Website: home-depot
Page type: delivery-shipping
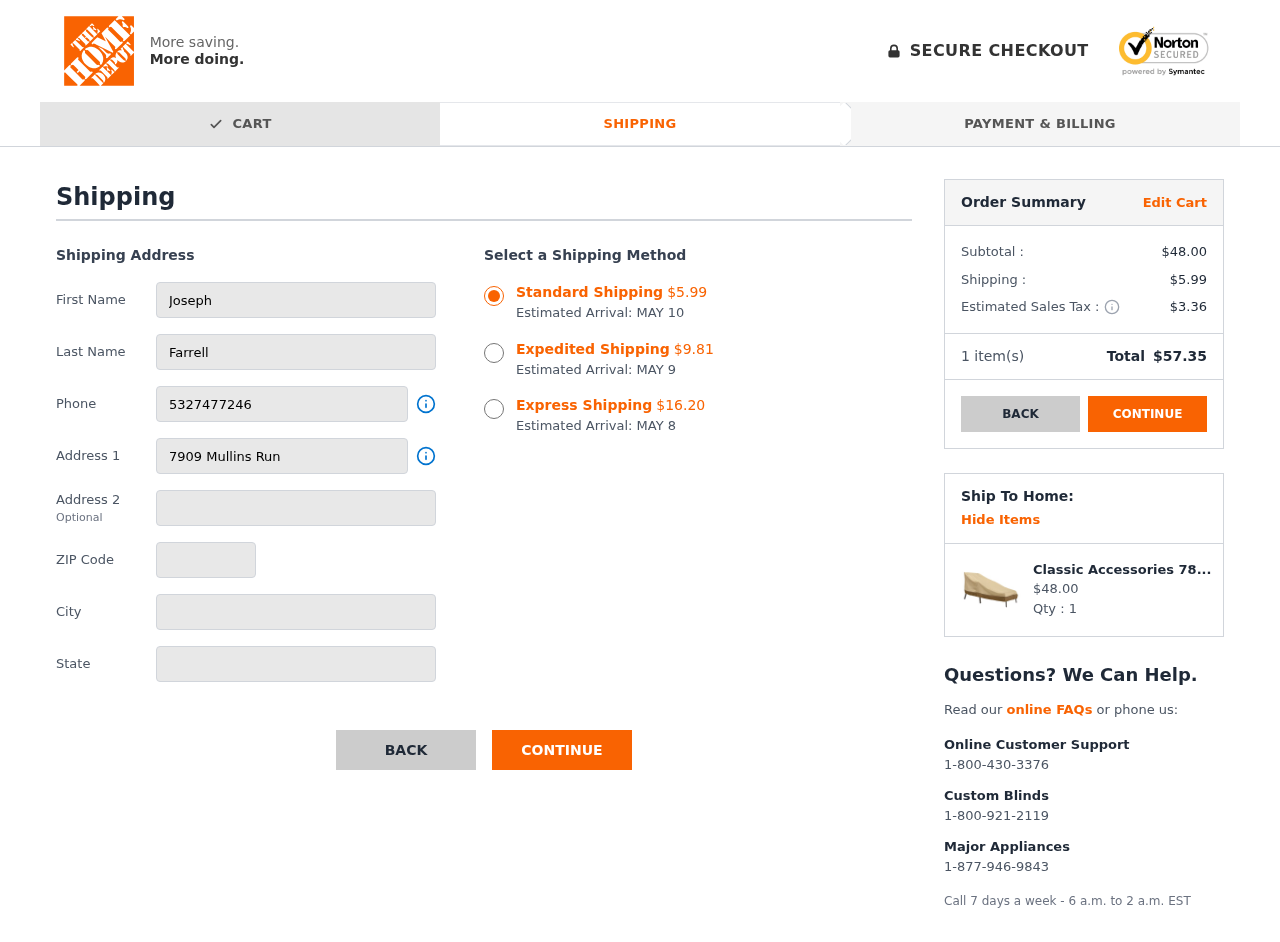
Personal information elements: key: PII_CITY
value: West April
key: PII_FIRSTNAME
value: Joseph
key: PII_LASTNAME
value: Farrell
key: PII_PHONE
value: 5327477246
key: PII_POSTCODE
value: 18672
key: PII_STATE
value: MH
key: PII_STREET
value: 7909 Mullins Run
Product elements: key: PRODUCT1_NAME
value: Classic Accessories 78952 Veranda Patio Chaise Lounge Cover, Medium
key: PRODUCT1_PRICE
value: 48
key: PRODUCT1_QUANTITY
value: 1
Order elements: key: ORDER_SHIPPING_COST_STANDARD
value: $5.99
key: ORDER_DELIVERY_DATE
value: MAY 10
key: ORDER_SHIPPING_COST_EXPEDITED
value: $9.81
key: ORDER_DELIVERY_DATE_EXPEDITED
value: MAY 9
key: ORDER_SHIPPING_COST_EXPRESS
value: $16.20
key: ORDER_DELIVERY_DATE_EXPRESS
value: MAY 8
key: ORDER_SUBTOTAL
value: $48.00
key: ORDER_SHIPPING_COST
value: $5.99
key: ORDER_TAX
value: $3.36
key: ORDER_NUM_ITEMS
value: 1
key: ORDER_TOTAL
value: $57.35